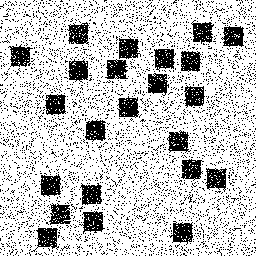
Squares: 23
Triangles: 0
Stars: 0
Total shapes: 23